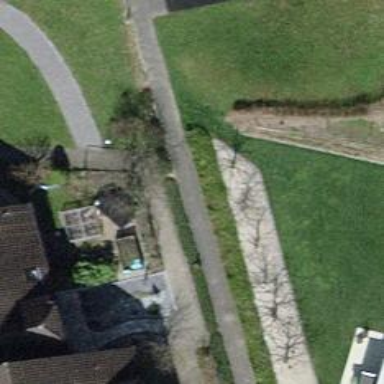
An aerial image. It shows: Footway.